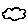
Label: cloud